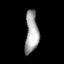
Tissue: lung
Cell type: Epithelial cells
Senescence score: 0.1573
Nuclear area (px): 544
Mean DAPI intensity: 163.765